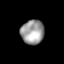
Tissue: skin
Cell type: Epithelial cells
Senescence score: 0.2641
Nuclear area (px): 547
Mean DAPI intensity: 157.748